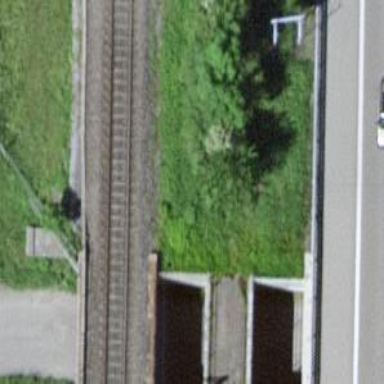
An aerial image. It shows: Railway bridge with electrified contact lines.